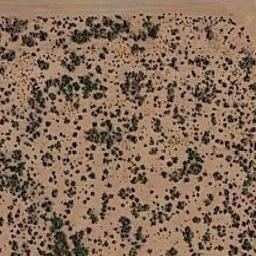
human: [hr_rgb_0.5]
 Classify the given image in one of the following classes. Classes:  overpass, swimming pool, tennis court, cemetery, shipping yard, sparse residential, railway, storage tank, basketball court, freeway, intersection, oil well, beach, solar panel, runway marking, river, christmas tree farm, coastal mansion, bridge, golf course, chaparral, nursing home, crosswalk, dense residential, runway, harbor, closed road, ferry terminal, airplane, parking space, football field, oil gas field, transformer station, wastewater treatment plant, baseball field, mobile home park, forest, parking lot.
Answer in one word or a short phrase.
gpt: chaparral